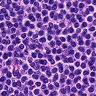
Metastatic tissue present: no